Field crop: maize
Growth stage: 1
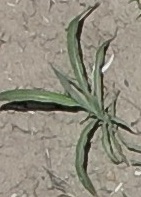
Species: sorghum